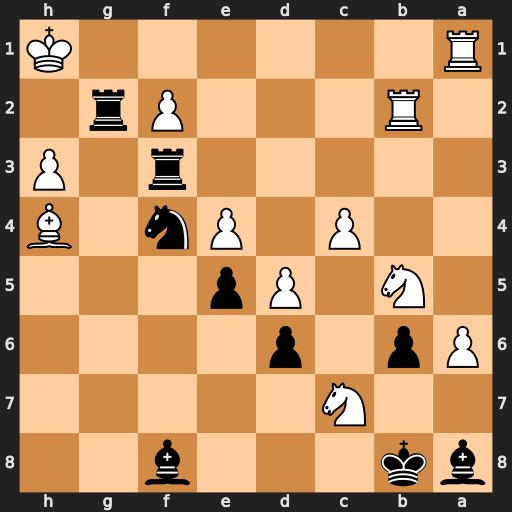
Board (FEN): bk3b2/2N5/Pp1p4/1N1Pp3/2P1Pn1B/5r1P/1R3Pr1/R6K
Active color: b
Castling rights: -
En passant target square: -
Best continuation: Rxh3#